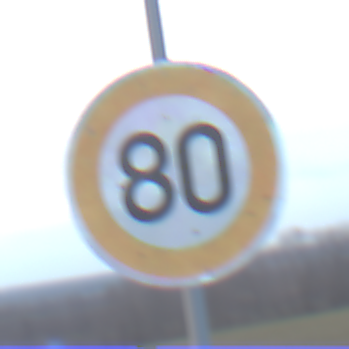
Verkehrszeichen: Geschwindigkeit80
Umgebung: Outdoor, Nature
Tageszeit: SunriseSunset
Wetter: PartlyCloudy
Licht: Natural
Jahreszeit: NotSpecified
Kontrast: LowContrast